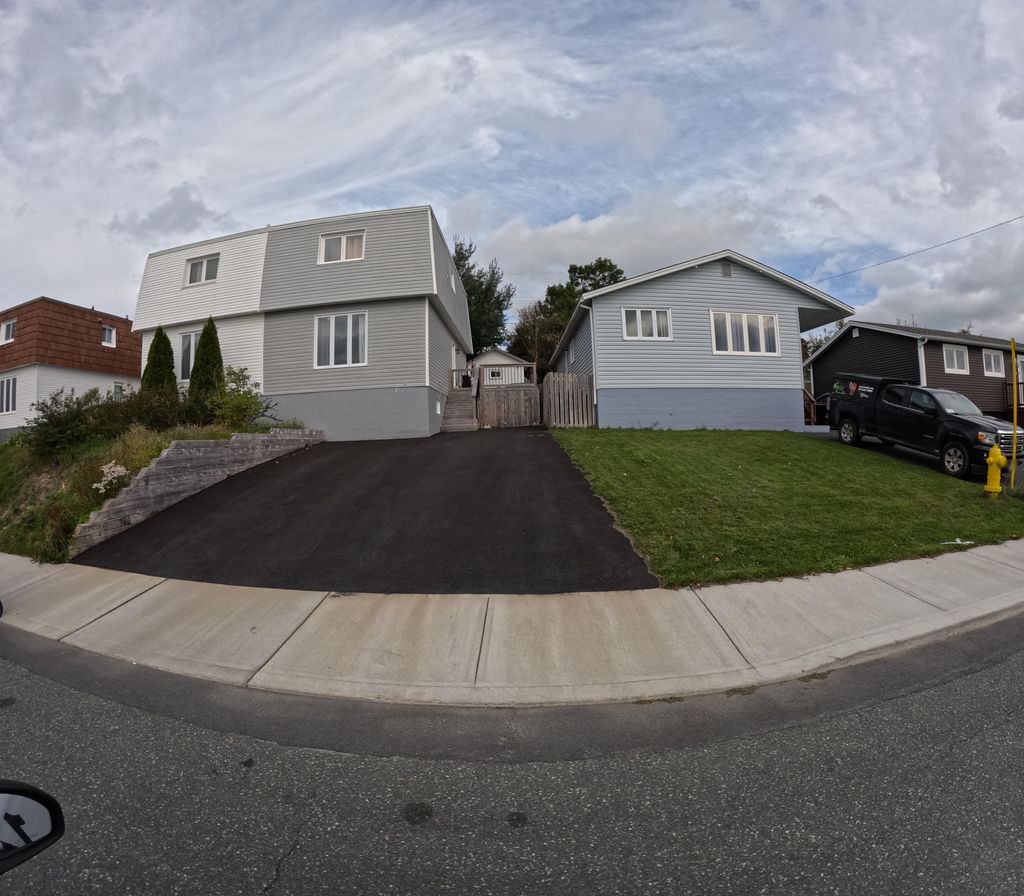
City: st_johns